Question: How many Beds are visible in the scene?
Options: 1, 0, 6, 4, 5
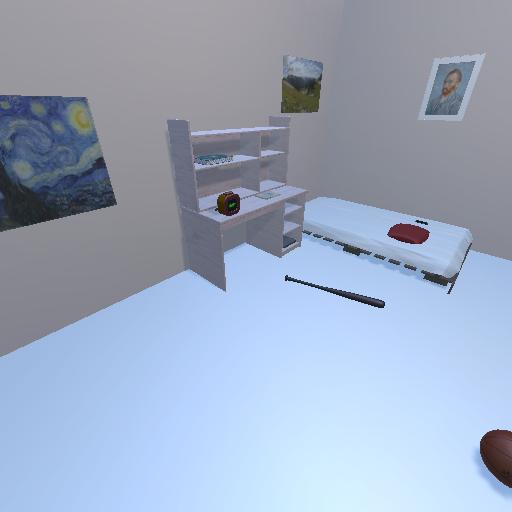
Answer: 1